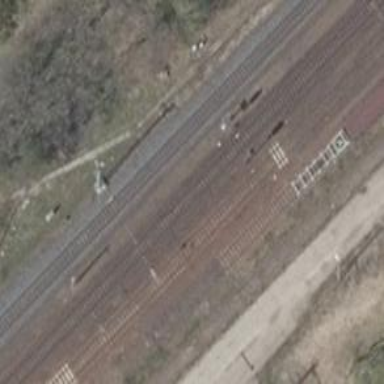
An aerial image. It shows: Railway signal.